Question: Please have a look at the following code
'''
<RelativeLayout xmlns:android="http://schemas.android.com/apk/res/android"
xmlns:tools="http://schemas.android.com/tools"
android:layout_width="fill_parent"
android:layout_height="fill_parent"
android:paddingTop="@dimen/activity_vertical_margin"
tools:context=".HomeScreen" >
<TableLayout
android:layout_width="fill_parent"
android:layout_height="fill_parent"
android:stretchColumns="*"
android:layout_margin="10dp"
android:layout_centerInParent="true"
android:weightSum="4" >
<TableRow
android:id="@+id/tableRow1"
android:layout_width="wrap_content"
android:layout_height="wrap_content"
android:layout_weight="1" >
<LinearLayout
android:layout_width="0dp"
android:layout_height="wrap_content"
android:layout_weight=".3"
android:background="@android:drawable/btn_default"
android:clickable="true"
android:gravity="center"
android:orientation="vertical" >
<ImageView
android:id="@+id/imageView1"
android:layout_width="wrap_content"
android:layout_height="wrap_content"
android:padding="5dp"
android:src="@drawable/ic_launcher" />
<TextView
android:id="@+id/textView1"
android:layout_width="wrap_content"
android:layout_height="wrap_content"
android:text="@string/fStr"
android:textAppearance="?android:attr/textAppearanceSmall" />
</LinearLayout>
<LinearLayout
android:layout_width="0dp"
android:layout_height="wrap_content"
android:layout_weight=".3"
android:gravity="center"
android:clickable="true"
android:background="@android:drawable/btn_default"
android:orientation="vertical" >
<ImageView
android:id="@+id/imageView2"
android:layout_width="wrap_content"
android:layout_height="wrap_content"
android:padding="5dp"
android:src="@drawable/ic_launcher" />
<TextView
android:id="@+id/textView2"
android:layout_width="wrap_content"
android:layout_height="wrap_content"
android:text="@string/rStr"
android:textAppearance="?android:attr/textAppearanceSmall" />
</LinearLayout>
<LinearLayout
android:layout_width="0dp"
android:layout_height="wrap_content"
android:layout_weight=".3"
android:gravity="center"
android:background="@android:drawable/btn_default"
android:clickable="true"
android:orientation="vertical" >
<ImageView
android:id="@+id/imageView3"
android:layout_width="wrap_content"
android:layout_height="wrap_content"
android:padding="5dp"
android:src="@drawable/ic_launcher" />
<TextView
android:id="@+id/textView3"
android:layout_width="wrap_content"
android:layout_height="wrap_content"
android:text="@string/sStr"
android:textAppearance="?android:attr/textAppearanceSmall" />
</LinearLayout>
</TableRow>
<TableRow
android:id="@+id/tableRow2"
android:layout_width="wrap_content"
android:layout_height="wrap_content"
android:layout_weight="1" >
<LinearLayout
android:layout_width="0dp"
android:layout_height="wrap_content"
android:layout_weight=".3"
android:gravity="center"
android:background="@android:drawable/btn_default"
android:clickable="true"
android:orientation="vertical" >
<ImageView
android:id="@+id/imageView4"
android:layout_width="wrap_content"
android:layout_height="wrap_content"
android:padding="5dp"
android:src="@drawable/ic_launcher" />
<TextView
android:id="@+id/textView4"
android:layout_width="wrap_content"
android:layout_height="wrap_content"
android:text="@string/cStr"
android:textAppearance="?android:attr/textAppearanceSmall" />
</LinearLayout>
<LinearLayout
android:layout_width="0dp"
android:layout_height="wrap_content"
android:layout_weight=".3"
android:gravity="center"
android:background="@android:drawable/btn_default"
android:clickable="true"
android:orientation="vertical" >
<ImageView
android:id="@+id/imageView5"
android:layout_width="wrap_content"
android:layout_height="wrap_content"
android:padding="5dp"
android:src="@drawable/ic_launcher" />
<TextView
android:id="@+id/textView5"
android:layout_width="wrap_content"
android:layout_height="wrap_content"
android:text="@string/aStr"
android:textAppearance="?android:attr/textAppearanceSmall" />
</LinearLayout>
<LinearLayout
android:layout_width="0dp"
android:layout_height="wrap_content"
android:layout_weight=".3"
android:gravity="center"
android:background="@android:drawable/btn_default"
android:clickable="true"
android:orientation="vertical" >
<ImageView
android:id="@+id/imageView6"
android:layout_width="wrap_content"
android:layout_height="wrap_content"
android:padding="5dp"
android:src="@drawable/ic_launcher" />
<TextView
android:id="@+id/textView6"
android:layout_width="wrap_content"
android:layout_height="wrap_content"
android:text="@string/lStr"
android:textAppearance="?android:attr/textAppearanceSmall" />
</LinearLayout>
</TableRow>
<TableRow
android:id="@+id/tableRow3"
android:layout_width="wrap_content"
android:layout_height="wrap_content"
android:layout_weight="1" >
<LinearLayout
android:layout_width="0dp"
android:layout_height="wrap_content"
android:layout_weight=".3"
android:gravity="center"
android:background="@android:drawable/btn_default"
android:clickable="true"
android:orientation="vertical" >
<ImageView
android:id="@+id/imageView7"
android:layout_width="wrap_content"
android:layout_height="wrap_content"
android:padding="5dp"
android:src="@drawable/ic_launcher" />
<TextView
android:id="@+id/textView7"
android:layout_width="wrap_content"
android:layout_height="wrap_content"
android:text="@string/oStr"
android:textAppearance="?android:attr/textAppearanceSmall" />
</LinearLayout>
<LinearLayout
android:layout_width="0dp"
android:layout_height="wrap_content"
android:layout_weight=".3"
android:gravity="center"
android:background="@android:drawable/btn_default"
android:clickable="true"
android:orientation="vertical" >
<ImageView
android:id="@+id/imageView8"
android:layout_width="wrap_content"
android:layout_height="wrap_content"
android:padding="5dp"
android:src="@drawable/ic_launcher" />
<TextView
android:id="@+id/textView8"
android:layout_width="wrap_content"
android:layout_height="wrap_content"
android:text="@string/tStr"
android:textAppearance="?android:attr/textAppearanceSmall" />
</LinearLayout>
<LinearLayout
android:layout_width="0dp"
android:layout_height="wrap_content"
android:layout_weight=".3"
android:gravity="center"
android:background="@android:drawable/btn_default"
android:clickable="true"
android:orientation="vertical" >
<ImageView
android:id="@+id/imageView9"
android:layout_width="wrap_content"
android:layout_height="wrap_content"
android:padding="5dp"
android:src="@drawable/ic_launcher" />
<TextView
android:id="@+id/textView9"
android:layout_width="wrap_content"
android:layout_height="wrap_content"
android:text="@string/eStr"
android:textAppearance="?android:attr/textAppearanceSmall" />
</LinearLayout>
</TableRow>
<TableRow
android:id="@+id/tableRow4"
android:layout_width="wrap_content"
android:layout_height="wrap_content"
android:layout_weight="1" >
<LinearLayout
android:layout_width="0dp"
android:layout_height="wrap_content"
android:layout_weight=".3"
android:gravity="center"
android:background="@android:drawable/btn_default"
android:clickable="true"
android:orientation="vertical" >
<ImageView
android:id="@+id/imageView10"
android:layout_width="wrap_content"
android:layout_height="wrap_content"
android:padding="5dp"
android:src="@drawable/ic_launcher" />
<TextView
android:id="@+id/textView10"
android:layout_width="wrap_content"
android:layout_height="wrap_content"
android:text="@string/hStr"
android:textAppearance="?android:attr/textAppearanceSmall" />
</LinearLayout>
<LinearLayout
android:layout_width="0dp"
android:layout_height="wrap_content"
android:layout_weight=".3"
android:gravity="center"
android:background="@android:drawable/btn_default"
android:clickable="true"
android:orientation="vertical" >
<ImageView
android:id="@+id/imageView11"
android:layout_width="wrap_content"
android:layout_height="wrap_content"
android:padding="5dp"
android:src="@drawable/ic_launcher" />
<TextView
android:id="@+id/textView11"
android:layout_width="wrap_content"
android:layout_height="wrap_content"
android:text="@string/dStr"
android:textAppearance="?android:attr/textAppearanceSmall" />
</LinearLayout>
<LinearLayout
android:layout_width="0dp"
android:layout_height="wrap_content"
android:layout_weight=".3"
android:gravity="center"
android:background="@android:drawable/btn_default"
android:clickable="true"
android:orientation="vertical" >
<ImageView
android:id="@+id/imageView12"
android:layout_width="wrap_content"
android:layout_height="wrap_content"
android:padding="5dp"
android:src="@drawable/ic_launcher" />
<TextView
android:id="@+id/textView12"
android:layout_width="wrap_content"
android:layout_height="wrap_content"
android:text="@string/aStr"
android:textAppearance="?android:attr/textAppearanceSmall" />
</LinearLayout>
</TableRow>
</TableLayout>
</RelativeLayout>
'''
In WVGA 5.1 Screen, this generates the following UI

As you can see, there is a massive gap between rows. I want to avoid this, so it will look good in all smartphones. How can I do this?
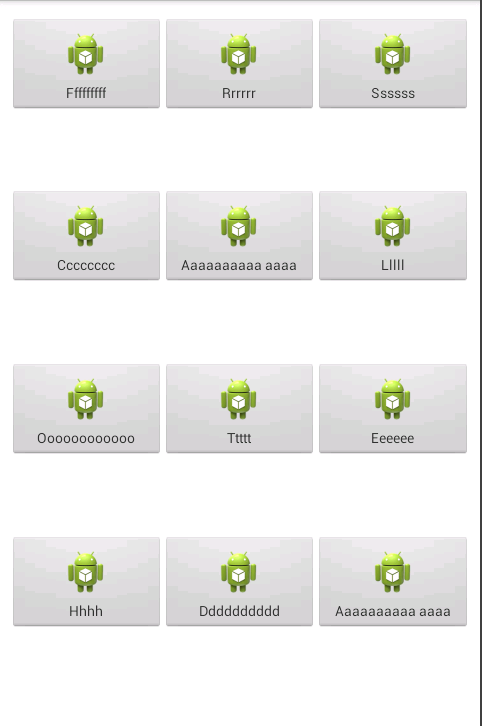
Answer: Make height & width of 'tableRow' as 'fill_parent' and height of every 'LinearLayout' also as 'fill_parent'
Use this data
'''
<RelativeLayout xmlns:android="http://schemas.android.com/apk/res/android"
xmlns:tools="http://schemas.android.com/tools"
android:layout_width="fill_parent"
android:layout_height="fill_parent"
android:paddingTop="@dimen/activity_vertical_margin"
tools:context=".HomeScreen" >
<TableLayout
android:layout_width="fill_parent"
android:layout_height="fill_parent"
android:stretchColumns="*"
android:layout_margin="10dp"
android:layout_centerInParent="true"
android:weightSum="4" >
<TableRow
android:id="@+id/tableRow1"
android:layout_width="fill_parent"
android:layout_height="fill_parent"
android:layout_weight="1" >
<LinearLayout
android:layout_width="0dp"
android:layout_height="fill_parent"
android:layout_weight=".3"
android:background="@android:drawable/btn_default"
android:clickable="true"
android:gravity="center"
android:orientation="vertical" >
<ImageView
android:id="@+id/imageView1"
android:layout_width="wrap_content"
android:layout_height="wrap_content"
android:padding="5dp"
android:src="@drawable/ic_launcher" />
<TextView
android:id="@+id/textView1"
android:layout_width="wrap_content"
android:layout_height="wrap_content"
android:text="@string/fStr"
android:textAppearance="?android:attr/textAppearanceSmall" />
</LinearLayout>
<LinearLayout
android:layout_width="0dp"
android:layout_height="fill_parent"
android:layout_weight=".3"
android:gravity="center"
android:clickable="true"
android:background="@android:drawable/btn_default"
android:orientation="vertical" >
<ImageView
android:id="@+id/imageView2"
android:layout_width="wrap_content"
android:layout_height="wrap_content"
android:padding="5dp"
android:src="@drawable/ic_launcher" />
<TextView
android:id="@+id/textView2"
android:layout_width="wrap_content"
android:layout_height="wrap_content"
android:text="@string/rStr"
android:textAppearance="?android:attr/textAppearanceSmall" />
</LinearLayout>
<LinearLayout
android:layout_width="0dp"
android:layout_height="fill_parent"
android:layout_weight=".3"
android:gravity="center"
android:background="@android:drawable/btn_default"
android:clickable="true"
android:orientation="vertical" >
<ImageView
android:id="@+id/imageView3"
android:layout_width="wrap_content"
android:layout_height="wrap_content"
android:padding="5dp"
android:src="@drawable/ic_launcher" />
<TextView
android:id="@+id/textView3"
android:layout_width="wrap_content"
android:layout_height="wrap_content"
android:text="@string/sStr"
android:textAppearance="?android:attr/textAppearanceSmall" />
</LinearLayout>
</TableRow>
<TableRow
android:id="@+id/tableRow2"
android:layout_width="fill_parent"
android:layout_height="fill_parent"
android:layout_weight="1" >
<LinearLayout
android:layout_width="0dp"
android:layout_height="fill_parent"
android:layout_weight=".3"
android:gravity="center"
android:background="@android:drawable/btn_default"
android:clickable="true"
android:orientation="vertical" >
<ImageView
android:id="@+id/imageView4"
android:layout_width="wrap_content"
android:layout_height="wrap_content"
android:padding="5dp"
android:src="@drawable/ic_launcher" />
<TextView
android:id="@+id/textView4"
android:layout_width="wrap_content"
android:layout_height="wrap_content"
android:text="@string/cStr"
android:textAppearance="?android:attr/textAppearanceSmall" />
</LinearLayout>
<LinearLayout
android:layout_width="0dp"
android:layout_height="fill_parent"
android:layout_weight=".3"
android:gravity="center"
android:background="@android:drawable/btn_default"
android:clickable="true"
android:orientation="vertical" >
<ImageView
android:id="@+id/imageView5"
android:layout_width="wrap_content"
android:layout_height="wrap_content"
android:padding="5dp"
android:src="@drawable/ic_launcher" />
<TextView
android:id="@+id/textView5"
android:layout_width="wrap_content"
android:layout_height="wrap_content"
android:text="@string/aStr"
android:textAppearance="?android:attr/textAppearanceSmall" />
</LinearLayout>
<LinearLayout
android:layout_width="0dp"
android:layout_height="fill_parent"
android:layout_weight=".3"
android:gravity="center"
android:background="@android:drawable/btn_default"
android:clickable="true"
android:orientation="vertical" >
<ImageView
android:id="@+id/imageView6"
android:layout_width="wrap_content"
android:layout_height="wrap_content"
android:padding="5dp"
android:src="@drawable/ic_launcher" />
<TextView
android:id="@+id/textView6"
android:layout_width="wrap_content"
android:layout_height="wrap_content"
android:text="@string/lStr"
android:textAppearance="?android:attr/textAppearanceSmall" />
</LinearLayout>
</TableRow>
<TableRow
android:id="@+id/tableRow3"
android:layout_width="fill_parent"
android:layout_height="fill_parent"
android:layout_weight="1" >
<LinearLayout
android:layout_width="0dp"
android:layout_height="fill_parent"
android:layout_weight=".3"
android:gravity="center"
android:background="@android:drawable/btn_default"
android:clickable="true"
android:orientation="vertical" >
<ImageView
android:id="@+id/imageView7"
android:layout_width="wrap_content"
android:layout_height="wrap_content"
android:padding="5dp"
android:src="@drawable/ic_launcher" />
<TextView
android:id="@+id/textView7"
android:layout_width="wrap_content"
android:layout_height="wrap_content"
android:text="@string/oStr"
android:textAppearance="?android:attr/textAppearanceSmall" />
</LinearLayout>
<LinearLayout
android:layout_width="0dp"
android:layout_height="fill_parent"
android:layout_weight=".3"
android:gravity="center"
android:background="@android:drawable/btn_default"
android:clickable="true"
android:orientation="vertical" >
<ImageView
android:id="@+id/imageView8"
android:layout_width="wrap_content"
android:layout_height="wrap_content"
android:padding="5dp"
android:src="@drawable/ic_launcher" />
<TextView
android:id="@+id/textView8"
android:layout_width="wrap_content"
android:layout_height="wrap_content"
android:text="@string/tStr"
android:textAppearance="?android:attr/textAppearanceSmall" />
</LinearLayout>
<LinearLayout
android:layout_width="0dp"
android:layout_height="fill_parent"
android:layout_weight=".3"
android:gravity="center"
android:background="@android:drawable/btn_default"
android:clickable="true"
android:orientation="vertical" >
<ImageView
android:id="@+id/imageView9"
android:layout_width="wrap_content"
android:layout_height="wrap_content"
android:padding="5dp"
android:src="@drawable/ic_launcher" />
<TextView
android:id="@+id/textView9"
android:layout_width="wrap_content"
android:layout_height="wrap_content"
android:text="@string/eStr"
android:textAppearance="?android:attr/textAppearanceSmall" />
</LinearLayout>
</TableRow>
<TableRow
android:id="@+id/tableRow4"
android:layout_width="fill_parent"
android:layout_height="fill_parent"
android:layout_weight="1" >
<LinearLayout
android:layout_width="0dp"
android:layout_height="fill_parent"
android:layout_weight=".3"
android:gravity="center"
android:background="@android:drawable/btn_default"
android:clickable="true"
android:orientation="vertical" >
<ImageView
android:id="@+id/imageView10"
android:layout_width="wrap_content"
android:layout_height="wrap_content"
android:padding="5dp"
android:src="@drawable/ic_launcher" />
<TextView
android:id="@+id/textView10"
android:layout_width="wrap_content"
android:layout_height="wrap_content"
android:text="@string/hStr"
android:textAppearance="?android:attr/textAppearanceSmall" />
</LinearLayout>
<LinearLayout
android:layout_width="0dp"
android:layout_height="fill_parent"
android:layout_weight=".3"
android:gravity="center"
android:background="@android:drawable/btn_default"
android:clickable="true"
android:orientation="vertical" >
<ImageView
android:id="@+id/imageView11"
android:layout_width="wrap_content"
android:layout_height="wrap_content"
android:padding="5dp"
android:src="@drawable/ic_launcher" />
<TextView
android:id="@+id/textView11"
android:layout_width="wrap_content"
android:layout_height="wrap_content"
android:text="@string/dStr"
android:textAppearance="?android:attr/textAppearanceSmall" />
</LinearLayout>
<LinearLayout
android:layout_width="0dp"
android:layout_height="fill_parent"
android:layout_weight=".3"
android:gravity="center"
android:background="@android:drawable/btn_default"
android:clickable="true"
android:orientation="vertical" >
<ImageView
android:id="@+id/imageView12"
android:layout_width="wrap_content"
android:layout_height="wrap_content"
android:padding="5dp"
android:src="@drawable/ic_launcher" />
<TextView
android:id="@+id/textView12"
android:layout_width="wrap_content"
android:layout_height="wrap_content"
android:text="@string/aStr"
android:textAppearance="?android:attr/textAppearanceSmall" />
</LinearLayout>
</TableRow>
</TableLayout>
</RelativeLayout>
'''